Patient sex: F
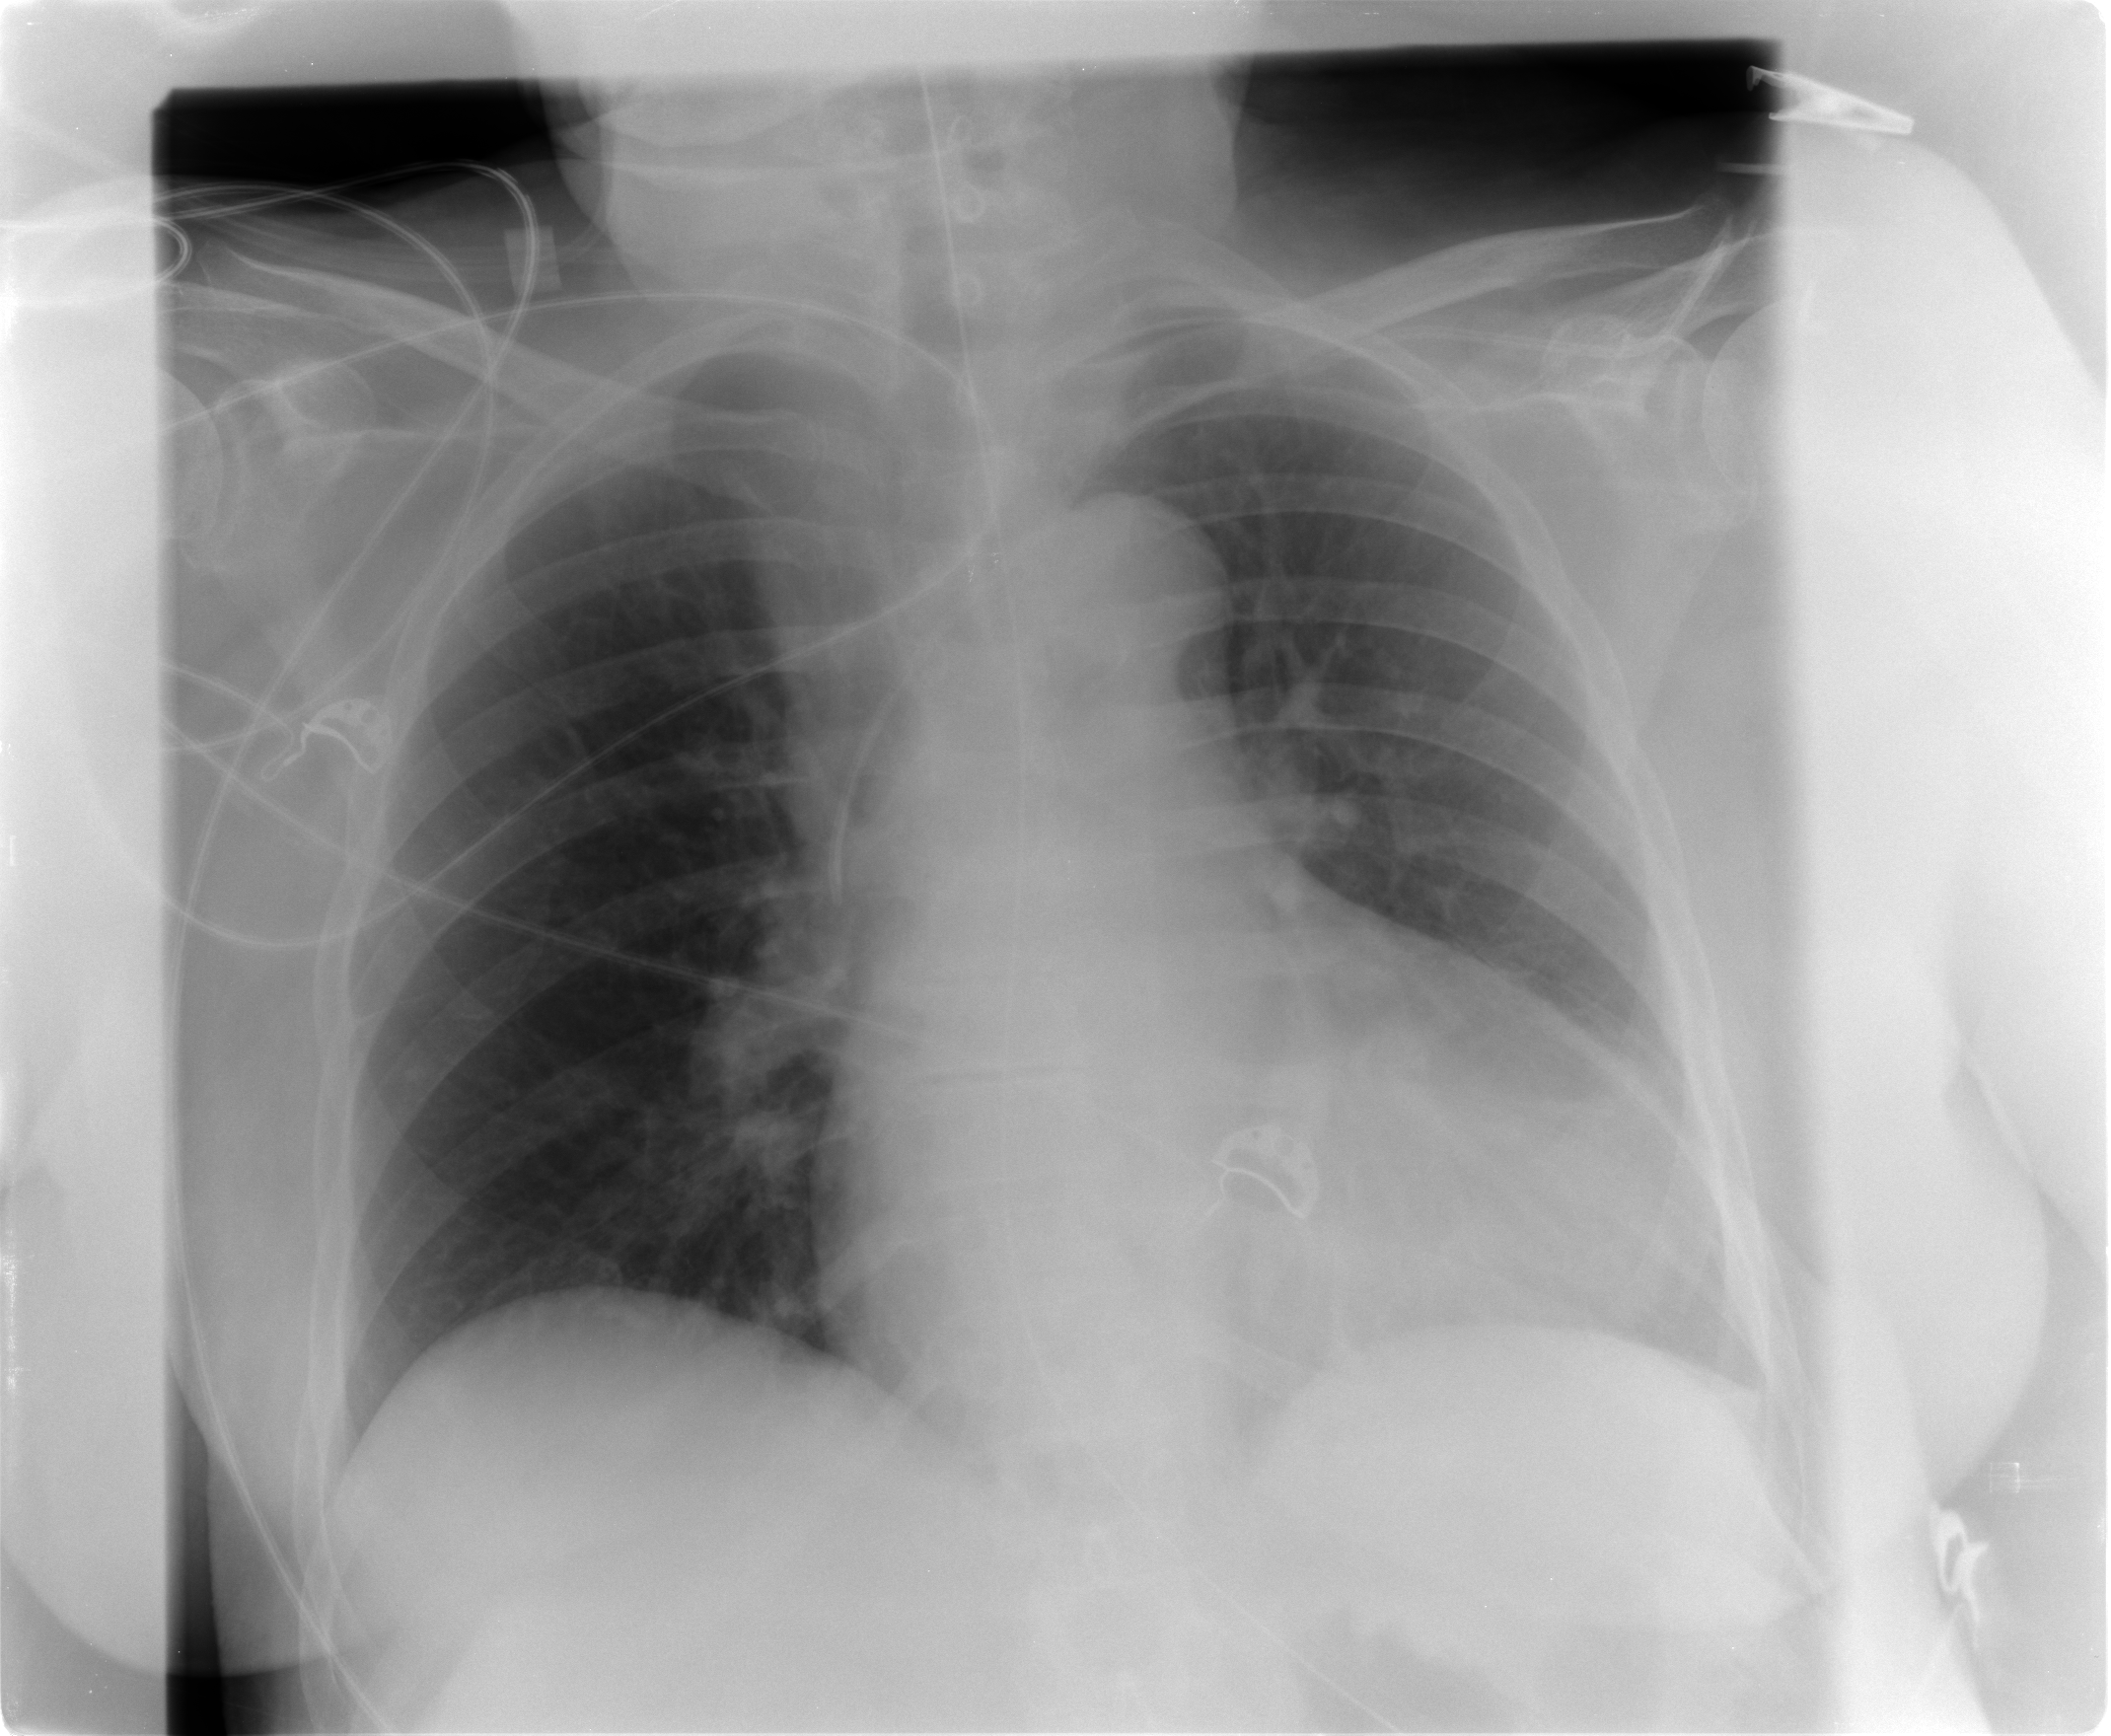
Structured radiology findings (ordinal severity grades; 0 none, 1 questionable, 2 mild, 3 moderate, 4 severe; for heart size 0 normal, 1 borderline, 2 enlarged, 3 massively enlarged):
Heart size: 2
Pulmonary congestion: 1
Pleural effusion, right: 0
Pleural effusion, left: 0
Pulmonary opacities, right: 0
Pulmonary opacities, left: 0
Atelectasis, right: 1
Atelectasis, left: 1